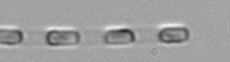
Label: Skeletonema